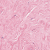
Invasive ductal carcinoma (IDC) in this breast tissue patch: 0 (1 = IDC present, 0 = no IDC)